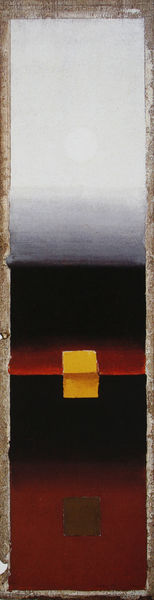
Titel: Malerische Formel Nr.88
Künstler: Pawel Mansurow
Standort: Berlin
Institution: Staatliche Museen Preußischer Kulturbesitz, Gemäldegalerie
Schlagwörter: konkret